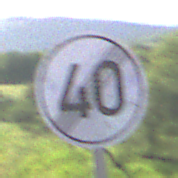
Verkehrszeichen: EndeGeschwindigkeit40
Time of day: MorningAfternoon
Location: Outdoor (RoadRail)
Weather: PartlyCloudy
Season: NotSpecified
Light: Natural